Question: What is the best way (i.e. simplest implementation and most transparent to the end user) to calculate ping times between a website visitor and a set of IP's? I know that SpeedTest.net does this in their speed test calculations, though my solution does not need to be visible to the user. It should simply calculate ping times and then select the lowest ping.
To be clear, I want the end user to ping the IP's. I do not want the remote servers to attempt to ping the end user's connection because their connection may not allow te packets through.
Example of ping time given by SpeedTest.net when you run a test:

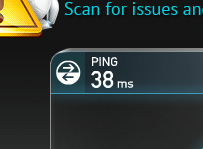
Answer: Open a connection to the server with a WebSocket, time how long it takes. It's not exactly a ping, but it's probably as close as you can get with javascript.
There's an example of this method on <URL>.